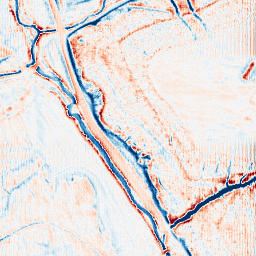
Category: edge_preserving
Decomposition family: anisotropic_diffusion
Decomposition parameters: iterations: 20
kappa: 50
gamma: 0.2
Upsampling method: fft_zeropad
Upsampling parameters: scale: 4
Upsampling scale: 4